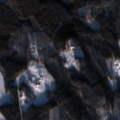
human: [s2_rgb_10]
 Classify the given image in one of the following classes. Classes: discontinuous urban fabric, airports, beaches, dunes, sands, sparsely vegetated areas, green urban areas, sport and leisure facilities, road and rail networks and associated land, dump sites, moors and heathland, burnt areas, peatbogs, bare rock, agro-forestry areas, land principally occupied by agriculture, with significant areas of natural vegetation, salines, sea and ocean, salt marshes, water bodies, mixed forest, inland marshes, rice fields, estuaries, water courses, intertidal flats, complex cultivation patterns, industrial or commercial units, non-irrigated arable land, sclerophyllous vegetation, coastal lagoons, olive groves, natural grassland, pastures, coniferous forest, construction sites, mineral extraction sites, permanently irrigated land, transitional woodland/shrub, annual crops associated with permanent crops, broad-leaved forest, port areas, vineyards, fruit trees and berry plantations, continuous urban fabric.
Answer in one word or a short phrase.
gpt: non-irrigated arable land, broad-leaved forest, coniferous forest, mixed forest